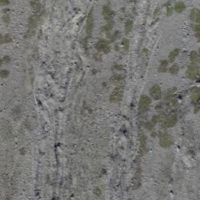
EUNIS habitat code: 48
Species observed at this site:
Oenanthe oenanthe
Aquila chrysaetos
Phoenicurus ochruros